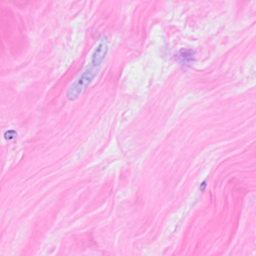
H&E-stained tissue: Breast